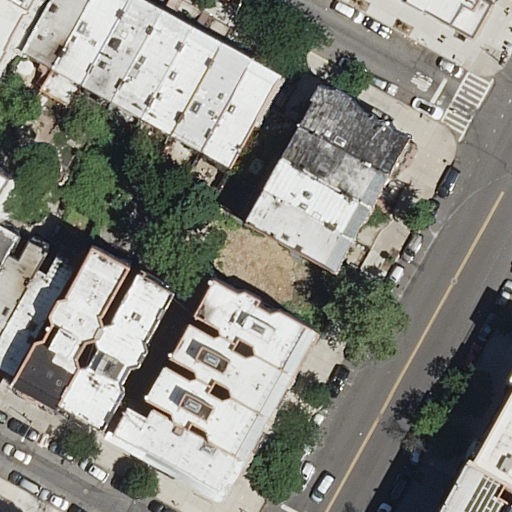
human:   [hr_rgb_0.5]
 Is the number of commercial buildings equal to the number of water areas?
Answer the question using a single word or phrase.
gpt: yes

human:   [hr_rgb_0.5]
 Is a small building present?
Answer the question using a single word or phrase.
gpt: yes

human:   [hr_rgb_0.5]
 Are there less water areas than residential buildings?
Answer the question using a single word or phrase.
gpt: yes

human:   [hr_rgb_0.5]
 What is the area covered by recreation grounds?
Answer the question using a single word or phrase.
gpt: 0m2

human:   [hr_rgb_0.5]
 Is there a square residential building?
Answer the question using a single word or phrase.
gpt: no

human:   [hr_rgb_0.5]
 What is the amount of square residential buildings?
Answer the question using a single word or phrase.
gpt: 0

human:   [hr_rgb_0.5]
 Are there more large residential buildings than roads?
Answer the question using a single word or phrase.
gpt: no

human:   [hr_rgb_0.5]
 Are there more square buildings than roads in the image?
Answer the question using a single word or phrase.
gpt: no

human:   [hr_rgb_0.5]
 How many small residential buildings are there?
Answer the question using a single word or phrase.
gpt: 7

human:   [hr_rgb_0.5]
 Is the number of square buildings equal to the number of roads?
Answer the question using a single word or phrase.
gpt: no

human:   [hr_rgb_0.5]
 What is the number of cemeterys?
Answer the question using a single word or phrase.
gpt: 0

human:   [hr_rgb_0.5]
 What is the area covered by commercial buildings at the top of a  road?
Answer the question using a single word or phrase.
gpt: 0m2

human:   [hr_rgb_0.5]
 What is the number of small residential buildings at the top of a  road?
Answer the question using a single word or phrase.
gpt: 6

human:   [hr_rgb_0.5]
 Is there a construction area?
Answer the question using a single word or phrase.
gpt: no

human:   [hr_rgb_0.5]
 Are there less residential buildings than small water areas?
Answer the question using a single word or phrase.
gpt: no

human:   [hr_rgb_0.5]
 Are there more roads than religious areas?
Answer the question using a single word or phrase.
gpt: yes

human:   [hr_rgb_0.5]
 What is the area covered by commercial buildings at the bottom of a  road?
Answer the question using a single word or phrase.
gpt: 0m2

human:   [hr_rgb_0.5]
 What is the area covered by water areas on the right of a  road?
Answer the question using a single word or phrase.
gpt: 0m2

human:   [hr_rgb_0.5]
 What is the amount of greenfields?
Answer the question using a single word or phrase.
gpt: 0

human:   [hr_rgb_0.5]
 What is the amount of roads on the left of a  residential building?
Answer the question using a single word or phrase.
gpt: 7

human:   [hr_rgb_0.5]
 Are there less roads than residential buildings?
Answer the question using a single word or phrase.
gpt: yes

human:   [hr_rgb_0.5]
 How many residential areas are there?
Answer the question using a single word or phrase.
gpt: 0

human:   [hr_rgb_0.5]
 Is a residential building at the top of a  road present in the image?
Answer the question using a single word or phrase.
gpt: yes

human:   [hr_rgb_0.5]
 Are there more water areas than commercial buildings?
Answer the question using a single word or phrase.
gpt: no

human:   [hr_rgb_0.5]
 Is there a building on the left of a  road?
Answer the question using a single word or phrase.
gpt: yes

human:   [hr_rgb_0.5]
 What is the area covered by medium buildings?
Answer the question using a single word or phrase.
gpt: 2910m2

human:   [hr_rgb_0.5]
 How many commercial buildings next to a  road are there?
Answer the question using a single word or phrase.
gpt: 0

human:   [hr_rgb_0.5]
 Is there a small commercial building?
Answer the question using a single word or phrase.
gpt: no

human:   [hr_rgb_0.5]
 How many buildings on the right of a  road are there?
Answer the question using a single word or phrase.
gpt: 16

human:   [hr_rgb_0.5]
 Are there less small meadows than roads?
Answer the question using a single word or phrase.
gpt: yes

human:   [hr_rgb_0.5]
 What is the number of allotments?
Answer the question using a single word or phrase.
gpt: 0

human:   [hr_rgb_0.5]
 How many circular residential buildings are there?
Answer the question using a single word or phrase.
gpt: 0

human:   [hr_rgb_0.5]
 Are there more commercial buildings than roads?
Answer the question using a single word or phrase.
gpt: no

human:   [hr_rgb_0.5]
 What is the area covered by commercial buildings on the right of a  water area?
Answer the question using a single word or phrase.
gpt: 0m2

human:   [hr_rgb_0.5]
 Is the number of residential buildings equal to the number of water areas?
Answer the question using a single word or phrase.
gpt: no

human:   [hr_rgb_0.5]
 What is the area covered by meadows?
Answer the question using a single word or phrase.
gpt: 0m2